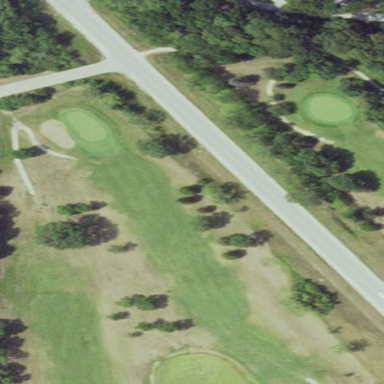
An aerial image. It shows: Grassy area designated as golf fairway.